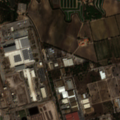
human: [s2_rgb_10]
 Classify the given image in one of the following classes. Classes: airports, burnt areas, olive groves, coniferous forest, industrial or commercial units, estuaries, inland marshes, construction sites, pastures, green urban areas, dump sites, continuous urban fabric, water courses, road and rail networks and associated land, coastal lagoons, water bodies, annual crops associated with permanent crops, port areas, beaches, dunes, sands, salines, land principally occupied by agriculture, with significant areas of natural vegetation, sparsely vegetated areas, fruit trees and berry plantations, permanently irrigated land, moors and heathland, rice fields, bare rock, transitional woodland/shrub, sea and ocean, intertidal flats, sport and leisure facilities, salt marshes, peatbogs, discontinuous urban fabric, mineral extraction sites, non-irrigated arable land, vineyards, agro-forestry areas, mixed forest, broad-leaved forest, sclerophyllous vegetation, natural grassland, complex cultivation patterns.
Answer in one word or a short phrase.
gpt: industrial or commercial units, vineyards, coniferous forest, salines